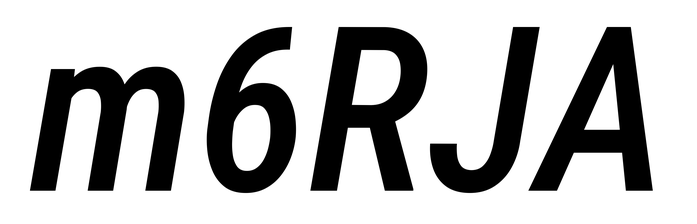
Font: Roboto-Italic_Condensed_Medium_Italic